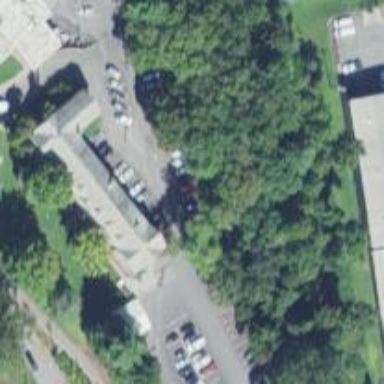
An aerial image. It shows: Dormitory building.